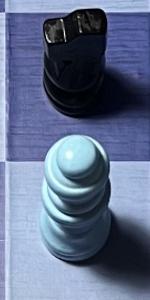
Label: Queen_White